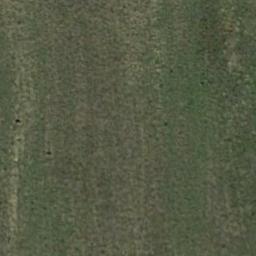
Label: meadow